八年级 · 度量几何学
, $\triangle A B C \cong \triangle D E F$, 点 $B, E, C, F$ 在一条直线上. 已知 $B C=8, E C=5$, 则 $C F$ 的长为

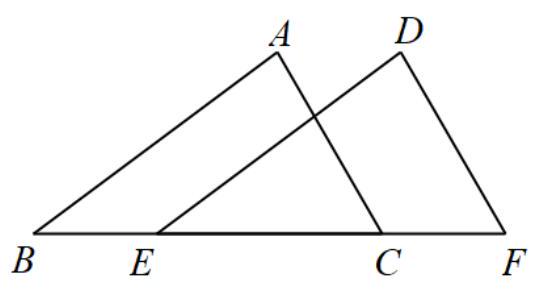
答案: 3